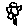
Label: flower